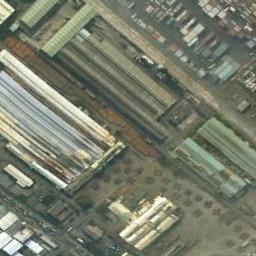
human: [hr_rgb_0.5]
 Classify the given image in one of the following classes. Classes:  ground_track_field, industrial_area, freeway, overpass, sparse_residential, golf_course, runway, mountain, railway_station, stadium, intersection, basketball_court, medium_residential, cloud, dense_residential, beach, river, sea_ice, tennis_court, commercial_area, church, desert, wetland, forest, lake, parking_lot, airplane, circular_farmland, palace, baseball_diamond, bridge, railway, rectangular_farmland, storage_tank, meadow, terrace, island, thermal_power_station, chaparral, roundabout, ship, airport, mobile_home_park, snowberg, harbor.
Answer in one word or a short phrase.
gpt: industrial_area